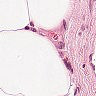
Metastatic tissue present: no